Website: home-depot
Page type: review-order
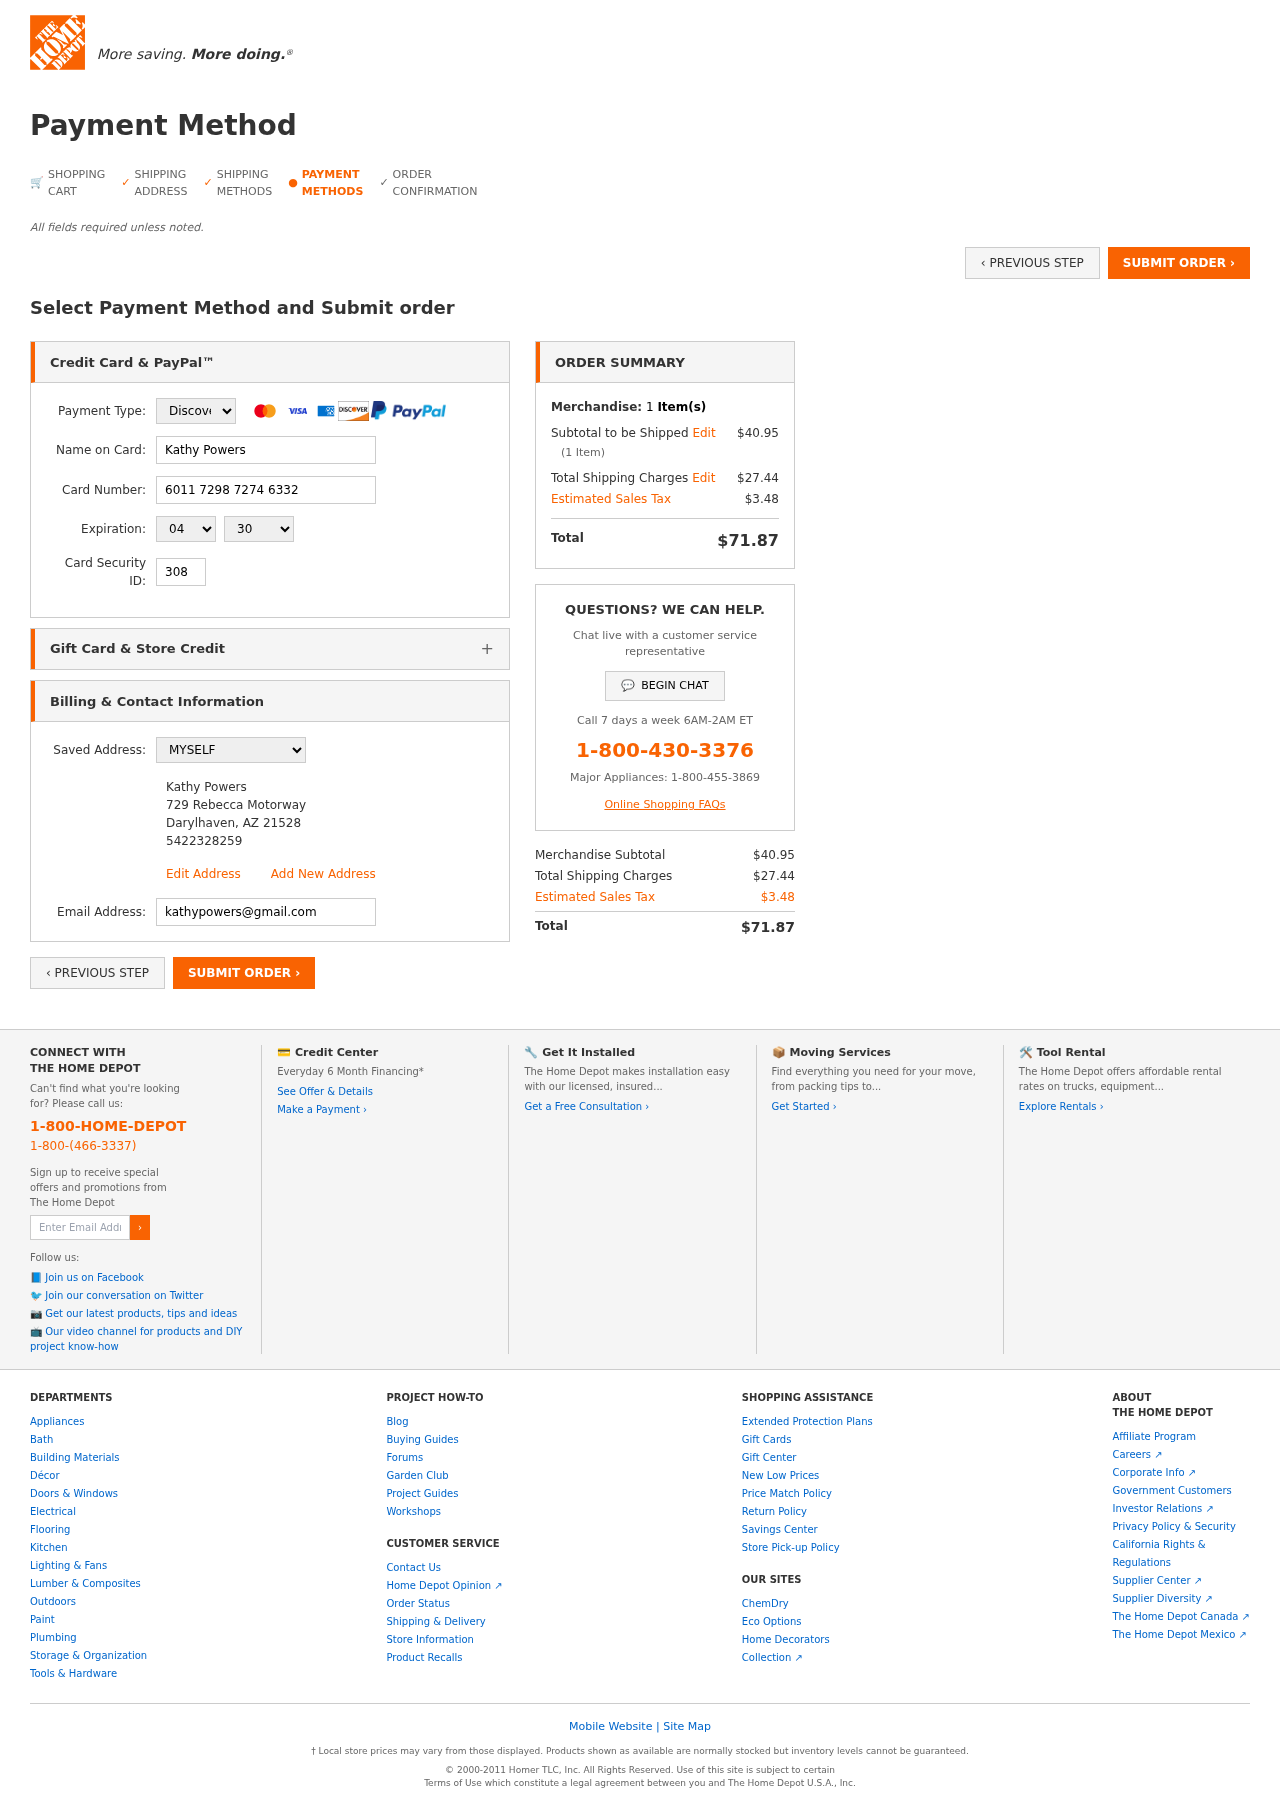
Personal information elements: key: PII_CARD_CVV
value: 308
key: PII_CARD_EXPIRY_MONTH
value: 04
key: PII_CARD_EXPIRY_YEAR
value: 30
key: PII_CARD_NUMBER
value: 6011 7298 7274 6332
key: PII_CARD_TYPE
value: Discover
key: PII_EMAIL
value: kathypowers@gmail.com
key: PII_FULLNAME
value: Kathy Powers
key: PII_FULLNAME2
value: Kathy Powers
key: PII_STREET2
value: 729 Rebecca Motorway
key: PII_CITY2
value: Darylhaven
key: PII_STATE_ABBR2
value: AZ
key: PII_POSTCODE2
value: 21528
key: PII_PHONE2
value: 5422328259
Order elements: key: ORDER_NUM_ITEMS
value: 1
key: ORDER_SUBTOTAL
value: $40.95
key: ORDER_NUM_ITEMS2
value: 1
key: ORDER_SHIPPING_COST
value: $27.44
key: ORDER_TAX
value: $3.48
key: ORDER_TOTAL
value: $71.87
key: ORDER_SUBTOTAL2
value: $40.95
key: ORDER_SHIPPING_COST2
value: $27.44
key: ORDER_TAX2
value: $3.48
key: ORDER_TOTAL2
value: $71.87